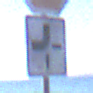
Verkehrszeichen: VerlaufVorfahrtsstrasse2
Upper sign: Stop
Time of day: MorningAfternoon
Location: Outdoor (Nature)
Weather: Clear
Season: NotSpecified
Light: Natural